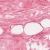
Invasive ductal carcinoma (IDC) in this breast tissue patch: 0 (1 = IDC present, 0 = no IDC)